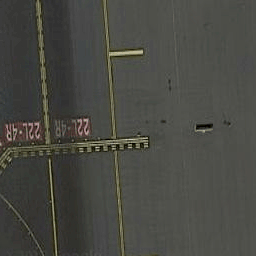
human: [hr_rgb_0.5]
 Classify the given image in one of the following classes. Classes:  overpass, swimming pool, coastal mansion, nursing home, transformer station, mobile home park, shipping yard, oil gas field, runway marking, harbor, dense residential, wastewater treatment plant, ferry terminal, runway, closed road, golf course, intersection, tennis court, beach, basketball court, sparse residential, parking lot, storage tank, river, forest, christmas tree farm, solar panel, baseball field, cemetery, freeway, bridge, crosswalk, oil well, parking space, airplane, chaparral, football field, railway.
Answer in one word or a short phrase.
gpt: runway marking